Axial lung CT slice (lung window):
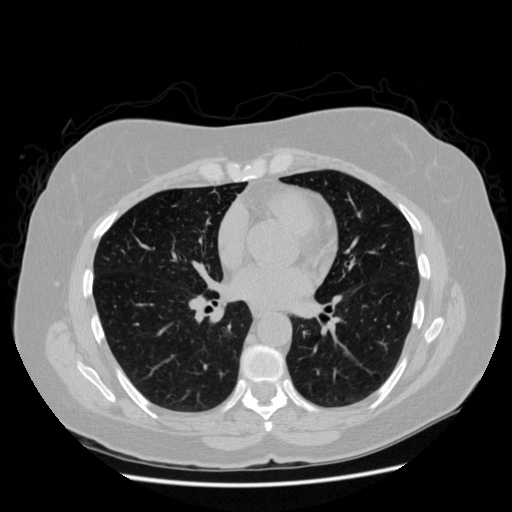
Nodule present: no